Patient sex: M
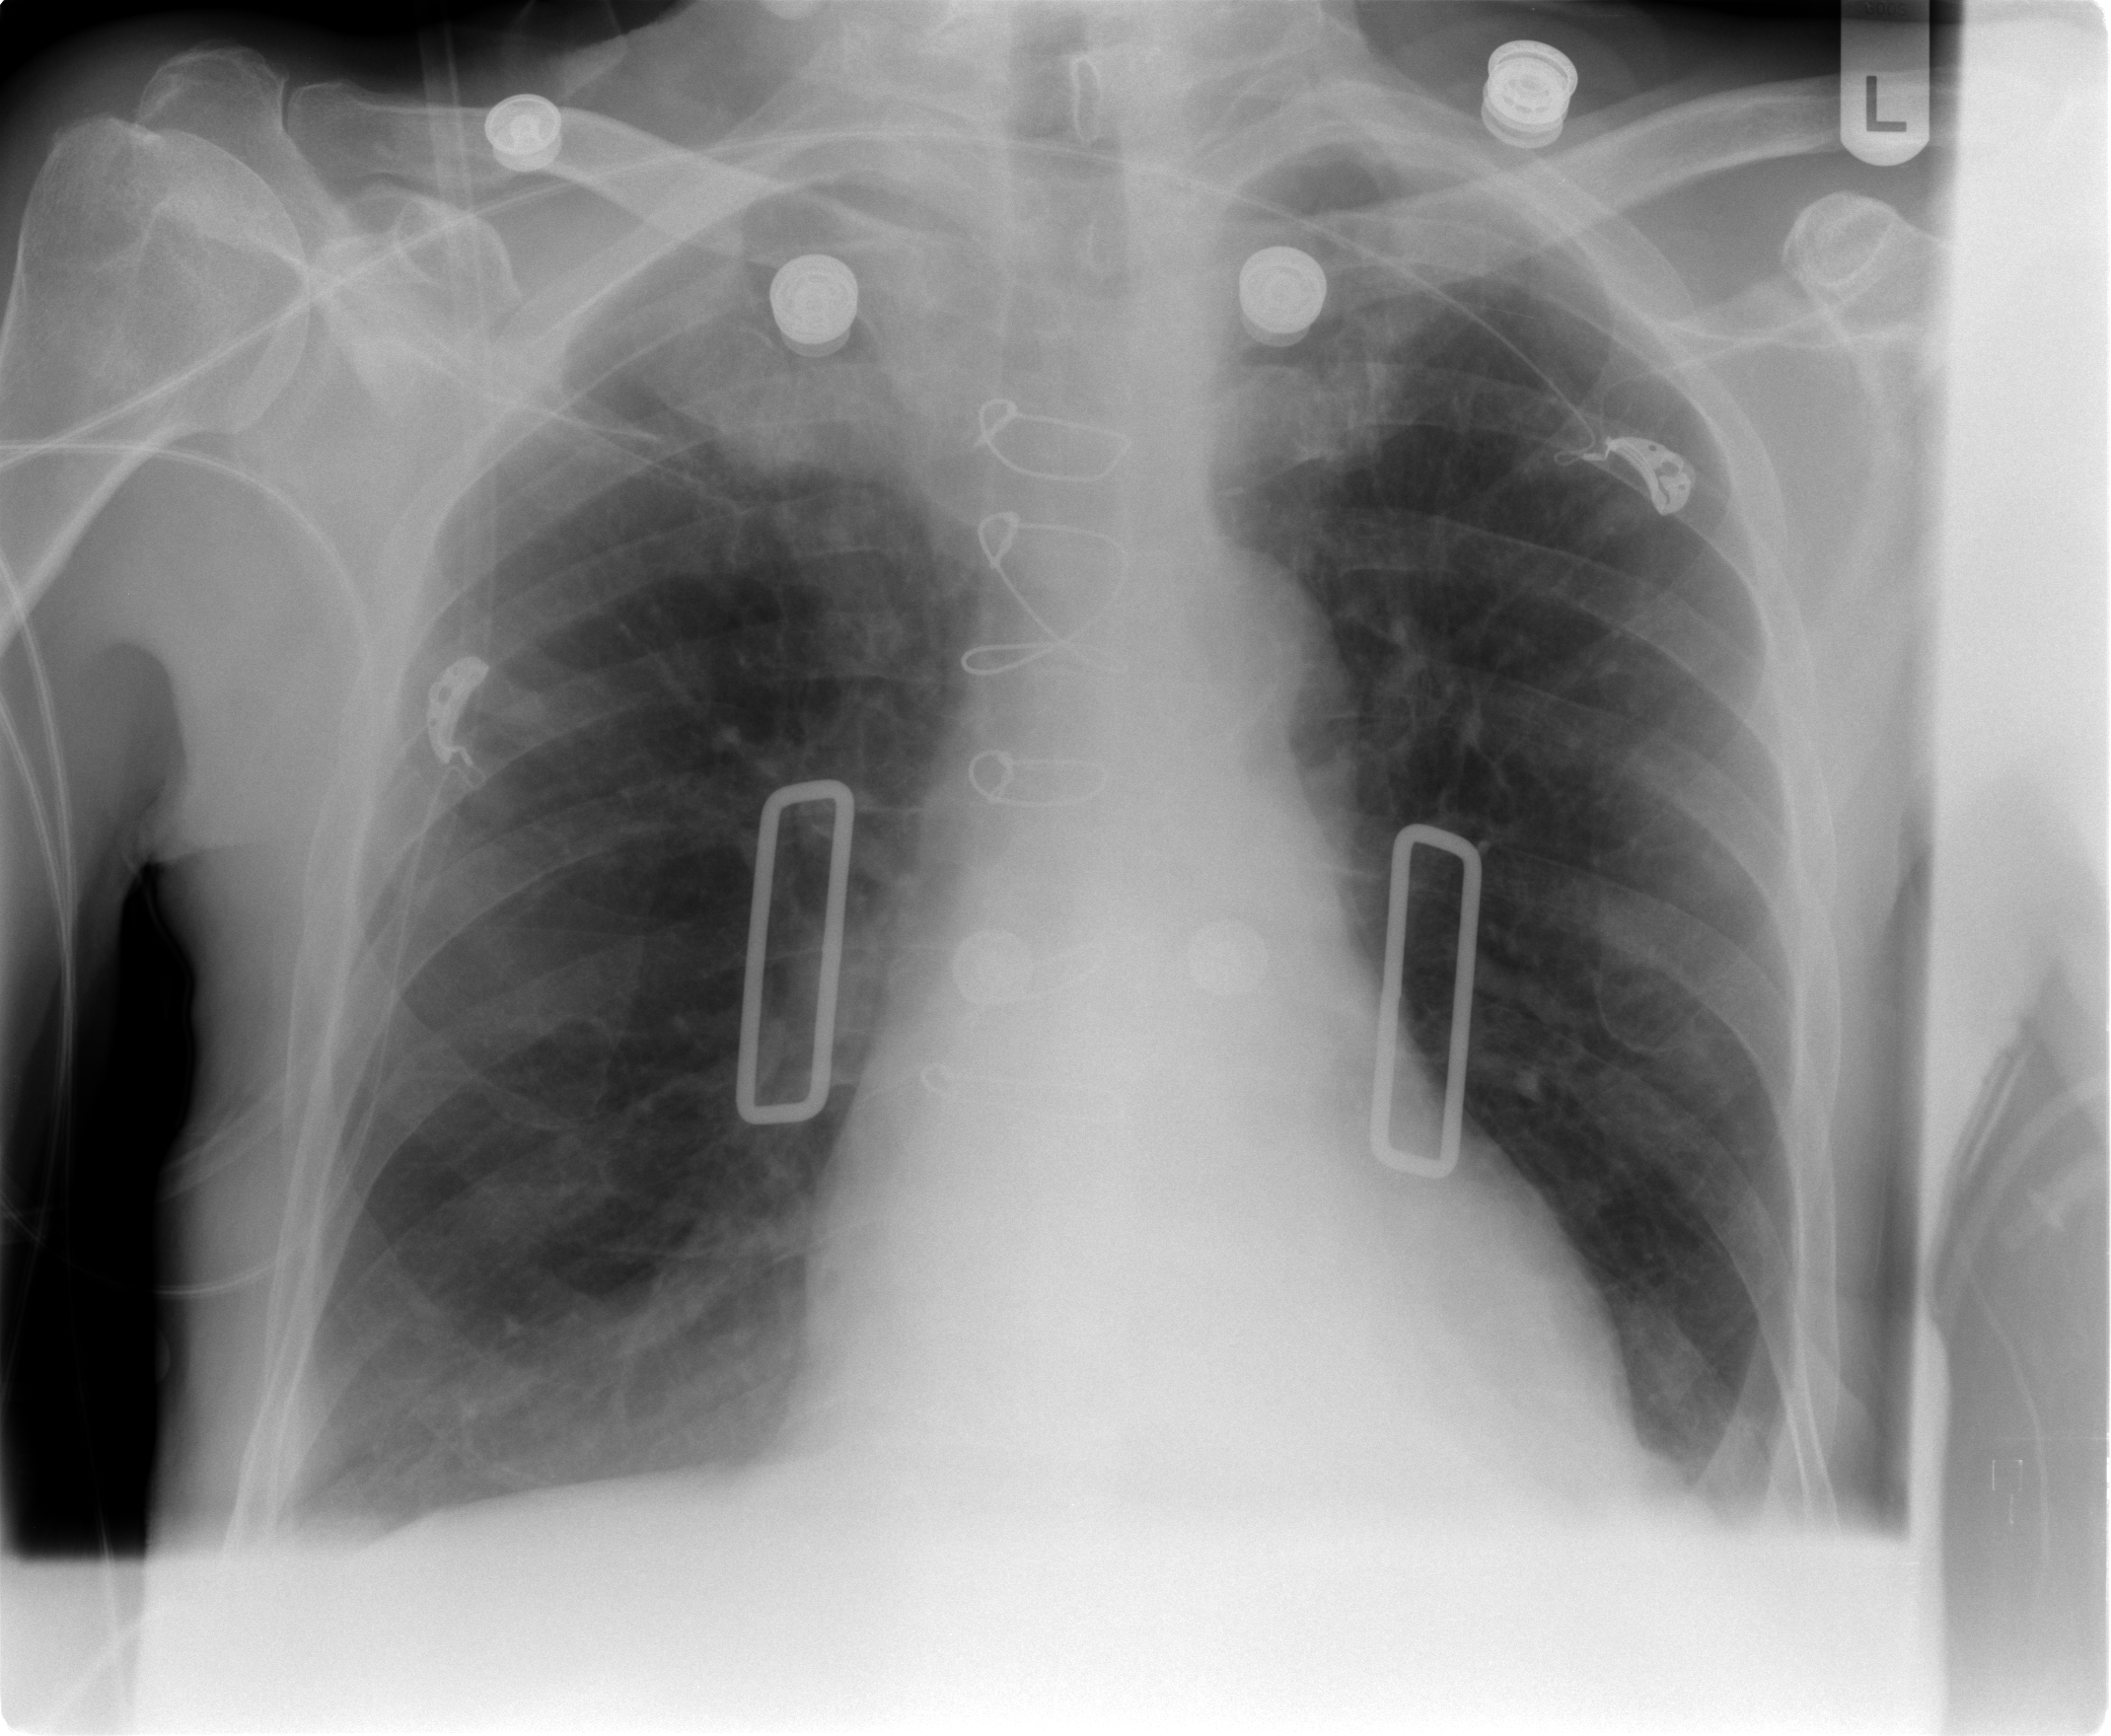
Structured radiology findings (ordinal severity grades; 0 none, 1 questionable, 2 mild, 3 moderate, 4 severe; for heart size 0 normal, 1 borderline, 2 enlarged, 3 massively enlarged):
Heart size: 1
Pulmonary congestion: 2
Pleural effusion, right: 0
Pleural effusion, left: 1
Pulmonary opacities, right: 1
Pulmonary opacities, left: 0
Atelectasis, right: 2
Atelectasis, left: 2